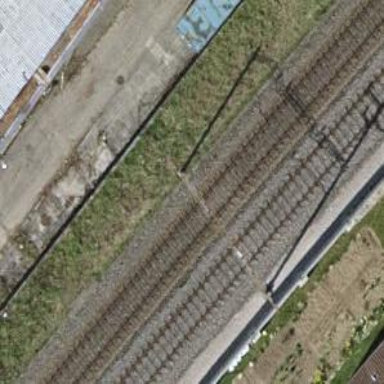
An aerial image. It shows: Catenary mast for power lines.